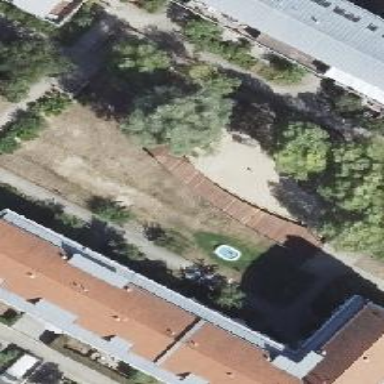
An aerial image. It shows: Playground area for leisure activities on the land.